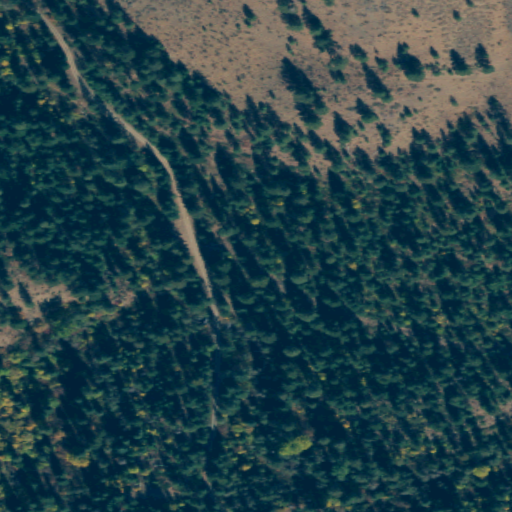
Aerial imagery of valley in Washington named Ben Canyon containing evergreen forest, shrub, open development, woody wetlands, low intensity development, and grassland